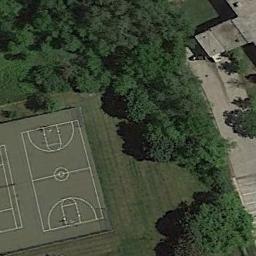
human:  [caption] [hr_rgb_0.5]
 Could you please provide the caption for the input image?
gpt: A basketball court next to a badminton court and some trees beside .

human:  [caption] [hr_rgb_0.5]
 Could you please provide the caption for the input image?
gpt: The basketball court on the lawn is next to the buildings,With many trees nearby .

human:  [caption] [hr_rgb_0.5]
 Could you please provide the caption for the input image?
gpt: There are two basketball courts at the bottom left of the picture .

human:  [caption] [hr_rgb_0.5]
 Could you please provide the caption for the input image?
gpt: There is a basketball court in the middle of grass next to some trees .

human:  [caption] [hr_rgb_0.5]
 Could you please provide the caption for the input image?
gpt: Many trees are near the basketball courts .